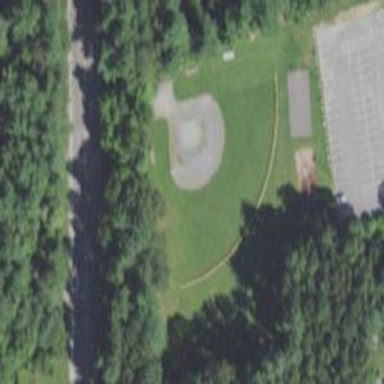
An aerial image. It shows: Baseball pitch for leisure land activities.